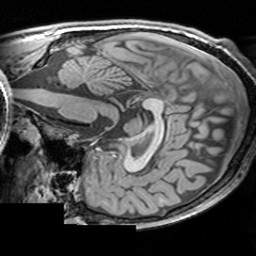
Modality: T1w
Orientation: sagittal
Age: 18
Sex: male
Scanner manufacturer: siemens
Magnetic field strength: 3 T
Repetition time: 1.63 s
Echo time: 0.00311 s